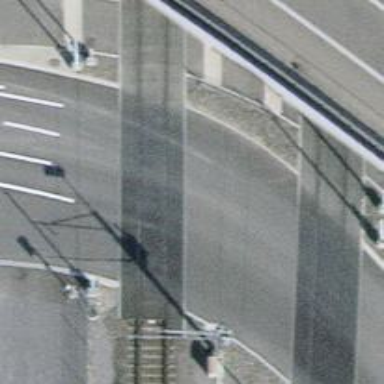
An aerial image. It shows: Level crossing on the railway with lights and double half barrier.